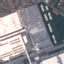
Label: Industrial